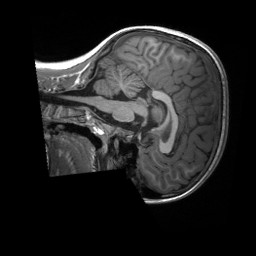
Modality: T1w
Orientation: sagittal
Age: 10
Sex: male
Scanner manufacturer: siemens
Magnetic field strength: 3 T
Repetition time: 2.3 s
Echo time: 0.00232 s